Question: My code is as follows.The problem is that 'getView()' method is not being called for once I checked my log for this
My fragment class is
'''
public class AlertListFragment extends Fragment {
// TODO: Rename parameter arguments, choose names that match
// the fragment initialization parameters, e.g. ARG_ITEM_NUMBER
private static final String ARG_PARAM1 = "param1";
private static final String ARG_PARAM2 = "param2";
// TODO: Rename and change types of parameters
private String mParam1;
private String mParam2;
private OnFragmentInteractionListener mListener;
public ArrayList<AlertModel> mModelLIst=new ArrayList<AlertModel>();
public AlertAdapter adapter;
ListView mAlertList;
CommentsDataSource datasource;
@Override
public void onCreate(Bundle savedInstanceState) {
super.onCreate(savedInstanceState);
if (getArguments() != null) {
mParam1 = getArguments().getString(ARG_PARAM1);
mParam2 = getArguments().getString(ARG_PARAM2);
}
}
@Override
public View onCreateView(LayoutInflater inflater, ViewGroup container,
Bundle savedInstanceState) {
// Inflate the layout for this fragment
View view=inflater.inflate(R.layout.fragment_alert_list, container, false);
mAlertList=(ListView)view.findViewById(R.id.alertlist);
System.out.println("details in fragment");
datasource = new CommentsDataSource(getActivity());
datasource.open();
ArrayList<AlertModel> source = datasource
.getAllContacts();
if (source.size() > 0) {
System.out.println("response number of items"
+ source.size());
adapter = new AlertAdapter(getActivity(), source,getActivity().getResources());
mAlertList.setAdapter(adapter);
}
return inflater.inflate(R.layout.fragment_alert_list, container, false);
}
// TODO: Rename method, update argument and hook method into UI event
public void onButtonPressed(Uri uri) {
}
@Override
public void onAttach(Activity activity) {
super.onAttach(activity);
}
@Override
public void onDetach() {
super.onDetach();
}
}
'''
my adapter class is
'''
public class AlertAdapter extends BaseAdapter implements View.OnClickListener {
private Activity activity;
private ArrayList data;
ArrayList<String> btnpositions = new ArrayList<String>();
public Resources res;
private static LayoutInflater inflater = null;
ViewHolder holder;
AlertModel tempValue = null;
public AlertAdapter(Activity activity, ArrayList data, Resources res) {
System.out.println("response number of items inside adapter view: ");
this.activity = activity;
this.data = data;
this.res = res;
}
public static class ViewHolder {
public TextView msubject, mbody;
public ImageView mTYpe;
public LinearLayout mTYpeLay;
}
@Override
public int getCount() {
System.out.println("response number of items inside adapter count: "+data.size());
if (data.size() <= 0)
return 1;
System.out.println("response number of items inside adapter count: "+data.size());
return data.size();
}
@Override
public Object getItem(int position) {
return null;
}
@Override
public long getItemId(int position) {
return 0;
}
@Override
public View getView(int arg0, View vis, ViewGroup arg2) {
System.out.println("response number of items inside adapter view: "+arg0);
View vi = vis;
int crntposition = arg0;
Context context;
if (vis == null) {
inflater = (LayoutInflater) activity.
getSystemService(Context.LAYOUT_INFLATER_SERVICE);
vi = inflater.inflate(R.layout.alert_list_item, null);
} else
holder = (ViewHolder) vi.getTag();
holder = new ViewHolder();
holder.msubject = (TextView) vi.findViewById(R.id.txtsubject);
holder.mbody = (TextView) vi.findViewById(R.id.txtbody);
holder.mTYpe = (ImageView) vi.findViewById(R.id.imgtype);
holder.mTYpeLay=(LinearLayout)vi.findViewById(R.id.typelay);
if (data.size() <= 0) {
holder.msubject.setText("No Data");
} else {
vi.setTag(holder);
vi.setTag(R.id.txtsubject, holder.msubject);
vi.setTag(R.id.txtbody, holder.mbody);
vi.setTag(R.id.imgtype, holder.mTYpe);
holder.msubject.setTag(crntposition);
holder.mbody.setTag(crntposition);
holder.mTYpe.setTag(crntposition);
tempValue = null;
tempValue = (AlertModel) data.get(crntposition);
/************ Set Model values in Holder elements ***********/
context = arg2.getContext();
holder.msubject.setText(tempValue.getmMessage());
if(tempValue.getmMessage().equalsIgnoreCase("1"))
{
holder.mTYpeLay.setBackgroundResource(R.color.quote_blue);
holder.mTYpe.setBackgroundResource(R.drawable.q);
}
else if(tempValue.getmMessage().equalsIgnoreCase("2"))
{
holder.mTYpeLay.setBackgroundResource(R.color.event_yellow);
holder.mTYpe.setBackgroundResource(R.drawable.e);
}
else
{
holder.mTYpeLay.setBackgroundResource(R.color.wishes_red);
holder.mTYpe.setBackgroundResource(R.drawable.bday);
}
}
vi.setOnClickListener(new OnItemClickListener(crntposition));
return vi;
}
@Override
public void onClick(View v) {
Log.e("click","yess");
}
private class OnItemClickListener implements View.OnClickListener {
private int mPosition;
OnItemClickListener(int position) {
mPosition = position;
System.out.println("pos"+mPosition);
}
@Override
public void onClick(View arg0) {
}
}
}
'''
my xml file for the fragment is
'''
<RelativeLayout xmlns:android="http://schemas.android.com/apk/res/android"
xmlns:tools="http://schemas.android.com/tools" android:layout_width="match_parent"
android:layout_height="match_parent"
tools:context="fencer.geo.ti.geofencer.fragments.AlertListFragment">
<TextView
android:layout_width="wrap_content"
android:text="fragment"
android:id="@+id/txtt"
android:layout_height="wrap_content" />
<!-- TODO: Update blank fragment layout -->
<ListView android:layout_width="match_parent" android:layout_height="wrap_content"
android:layout_below="@+id/txtt"
android:background="@color/second_grey"
android:id="@+id/alertlist"
/>
</RelativeLayout>
'''
this is my log
'''
05-14 15:10:04.362 13684-13684/fencer.geo.ti.geofencer I/System.out: response number of items13
05-14 15:10:04.363 13684-13684/fencer.geo.ti.geofencer I/System.out: response number of items inside adapter view:
05-14 15:10:04.363 13684-13684/fencer.geo.ti.geofencer I/System.out: response number of items inside adapter count: 13
05-14 15:10:04.363 13684-13684/fencer.geo.ti.geofencer I/System.out: response number of items inside adapter count: 13
05-14 15:10:04.363 13684-13684/fencer.geo.ti.geofencer I/System.out: response number of items inside adapter count: 13
'''
and my output is

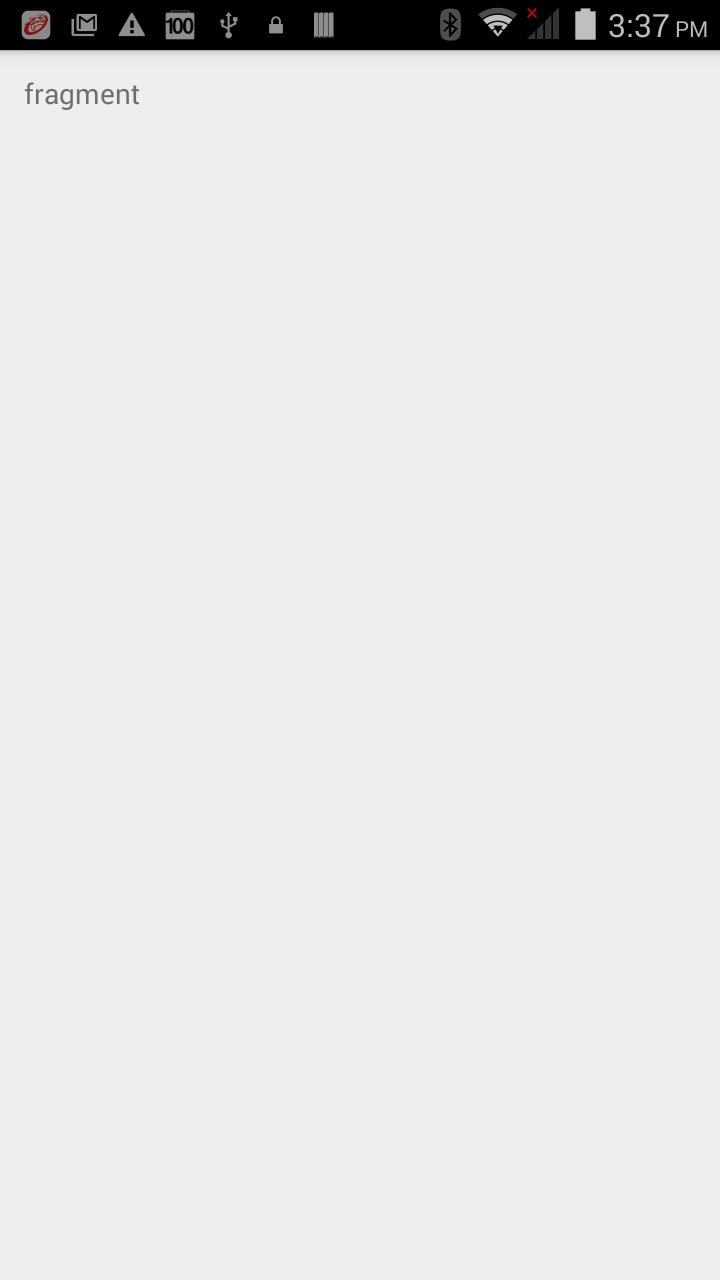
Answer: you have to wrong return in you 'onCreateView', with
'''
return inflater.inflate(R.layout.fragment_alert_list, container, false);
'''
you are returning a completely new inflated view, which ListView, has completely no knowledge of you adapter. Change it to
'''
return view;
'''